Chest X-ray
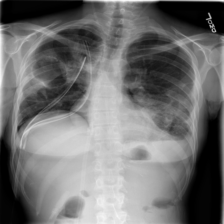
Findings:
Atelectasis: negative
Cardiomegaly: negative
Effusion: negative
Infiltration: negative
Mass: negative
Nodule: negative
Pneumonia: negative
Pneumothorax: negative
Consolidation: negative
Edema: negative
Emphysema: negative
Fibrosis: negative
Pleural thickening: negative
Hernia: negative